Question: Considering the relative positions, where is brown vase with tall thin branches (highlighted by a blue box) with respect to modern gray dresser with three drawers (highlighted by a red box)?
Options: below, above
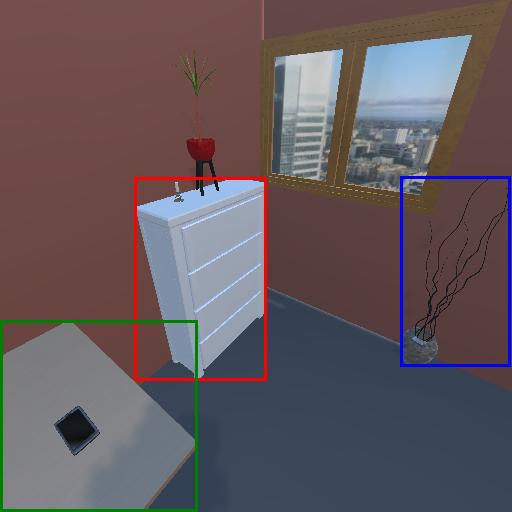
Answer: below